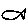
Label: fish